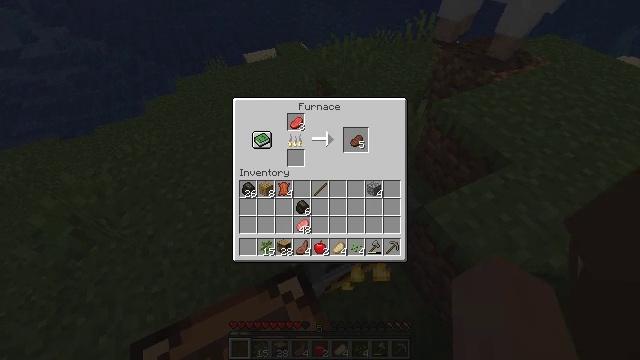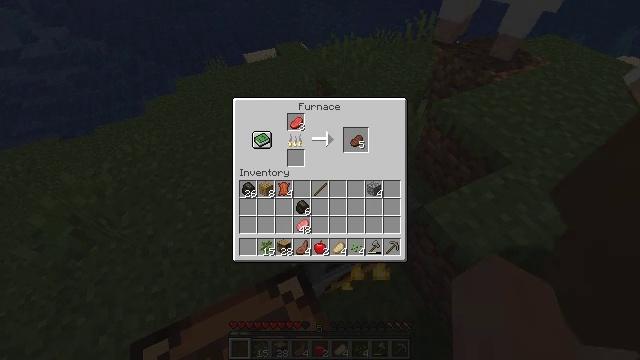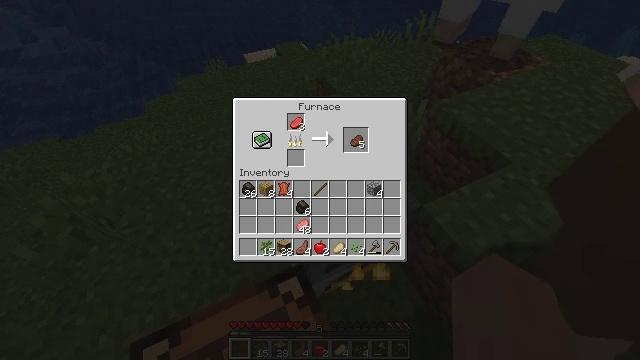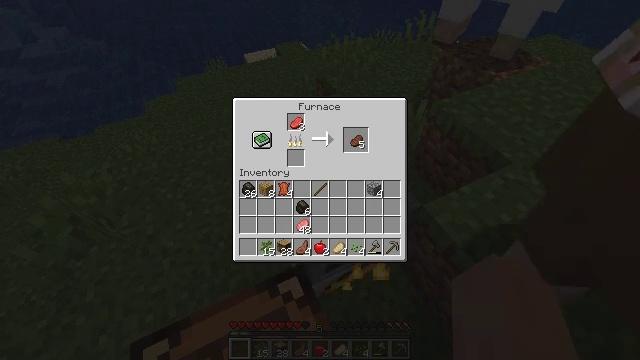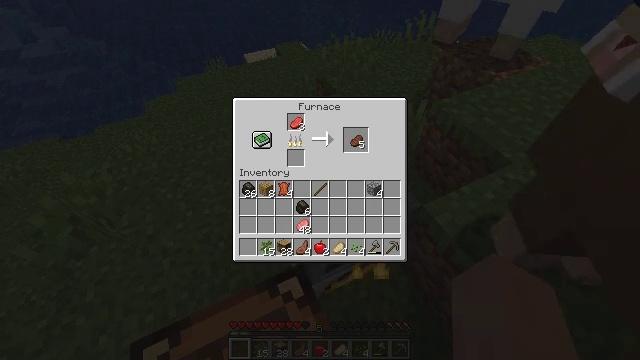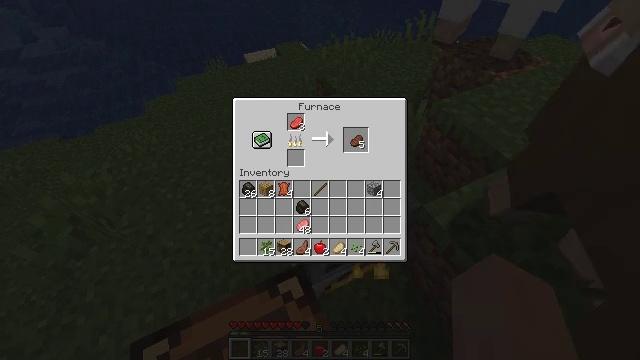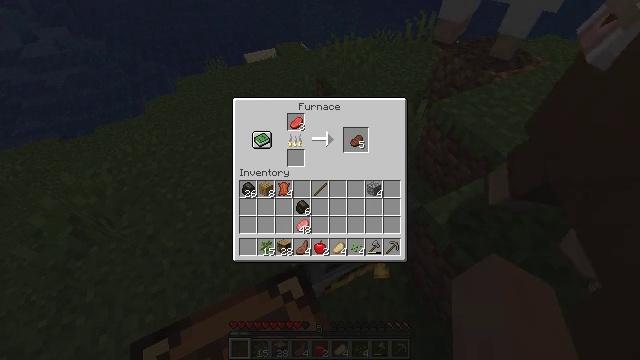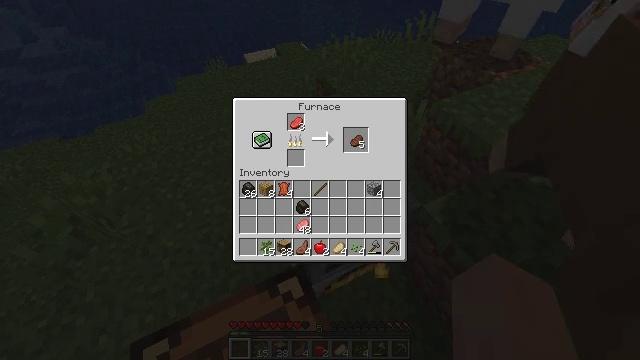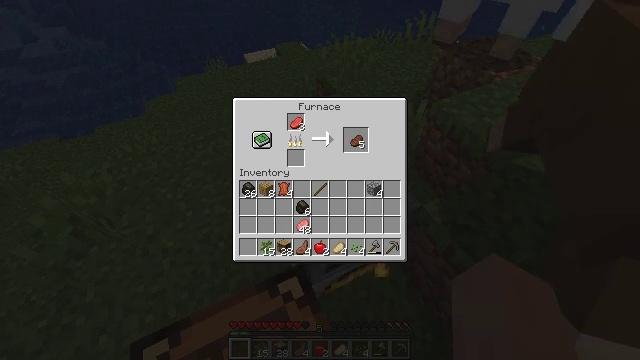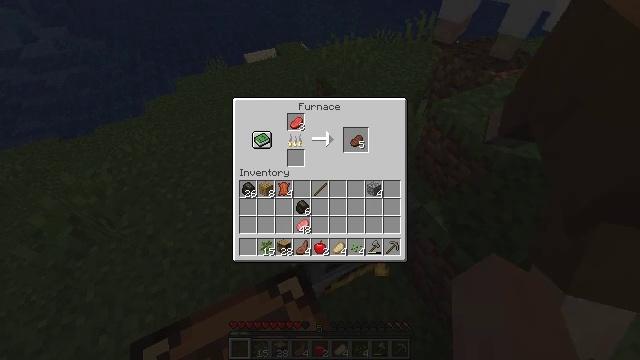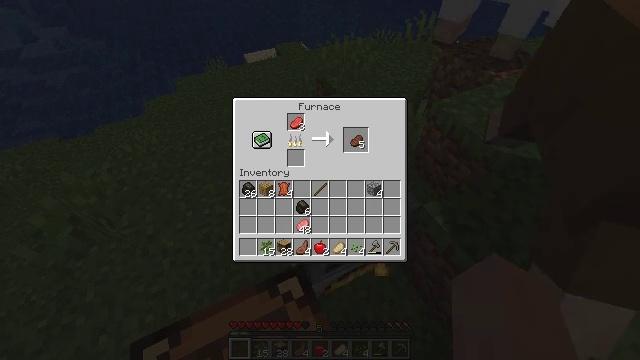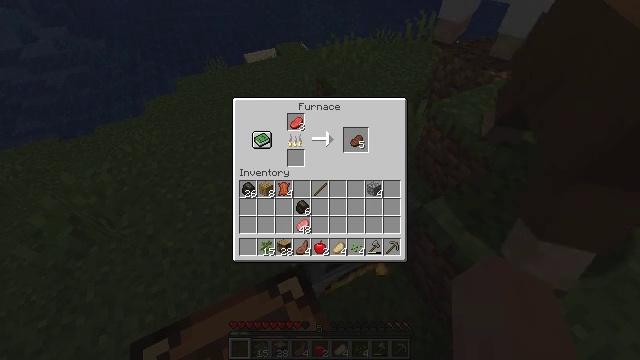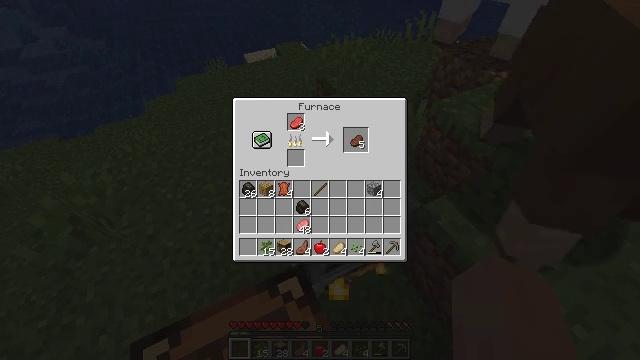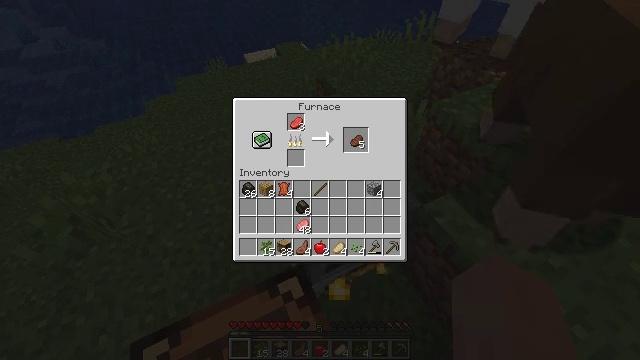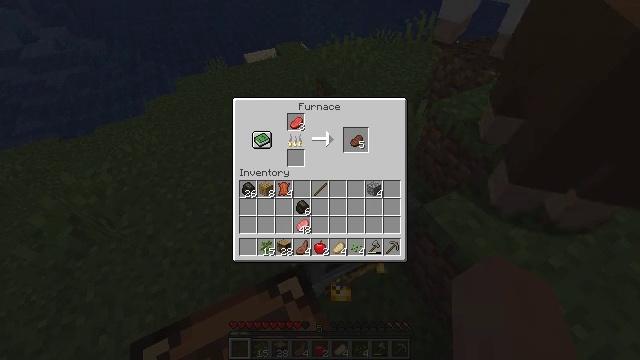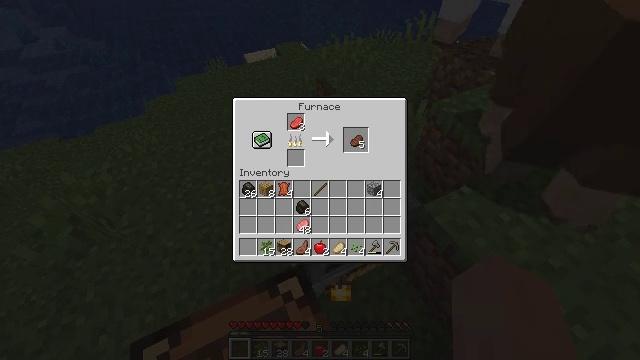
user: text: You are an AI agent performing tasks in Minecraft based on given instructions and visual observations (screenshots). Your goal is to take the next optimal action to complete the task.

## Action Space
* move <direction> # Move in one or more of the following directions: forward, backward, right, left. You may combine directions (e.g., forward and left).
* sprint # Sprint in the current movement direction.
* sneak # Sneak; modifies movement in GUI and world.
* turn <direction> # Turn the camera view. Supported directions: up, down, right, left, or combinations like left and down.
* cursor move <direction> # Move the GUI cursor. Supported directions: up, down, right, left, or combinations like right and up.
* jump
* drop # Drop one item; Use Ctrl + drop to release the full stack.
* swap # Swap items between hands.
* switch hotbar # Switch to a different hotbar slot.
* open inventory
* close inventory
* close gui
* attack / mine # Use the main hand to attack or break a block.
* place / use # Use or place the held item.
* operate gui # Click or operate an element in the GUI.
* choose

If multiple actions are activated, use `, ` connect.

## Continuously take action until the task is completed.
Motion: motion action
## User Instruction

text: Turn raw beef into cooked beef in a furnace.
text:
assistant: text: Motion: no_op
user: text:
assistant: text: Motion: no_op
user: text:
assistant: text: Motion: no_op
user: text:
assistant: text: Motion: no_op
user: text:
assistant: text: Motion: no_op
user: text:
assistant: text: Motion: no_op
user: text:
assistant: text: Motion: no_op
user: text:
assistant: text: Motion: no_op
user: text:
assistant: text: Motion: no_op
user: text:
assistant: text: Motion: no_op
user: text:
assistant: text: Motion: no_op
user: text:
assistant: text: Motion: no_op
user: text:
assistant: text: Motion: no_op
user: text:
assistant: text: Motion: no_op
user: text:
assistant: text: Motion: no_op
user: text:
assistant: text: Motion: no_op
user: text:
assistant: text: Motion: no_op
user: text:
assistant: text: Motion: no_op
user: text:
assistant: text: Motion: no_op
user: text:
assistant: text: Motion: no_op
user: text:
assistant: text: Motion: no_op
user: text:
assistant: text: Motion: no_op
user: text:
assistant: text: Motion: no_op
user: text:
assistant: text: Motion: no_op
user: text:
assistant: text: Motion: no_op
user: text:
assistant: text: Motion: no_op
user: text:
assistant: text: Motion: no_op
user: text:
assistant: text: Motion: no_op
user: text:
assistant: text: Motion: no_op
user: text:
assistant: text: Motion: no_op